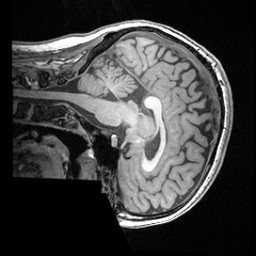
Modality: T1w
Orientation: sagittal
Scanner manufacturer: ge
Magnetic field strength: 3 T
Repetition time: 0.008572 s
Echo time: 0.003384 s